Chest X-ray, PA view. Patient: 44 years old, sex F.
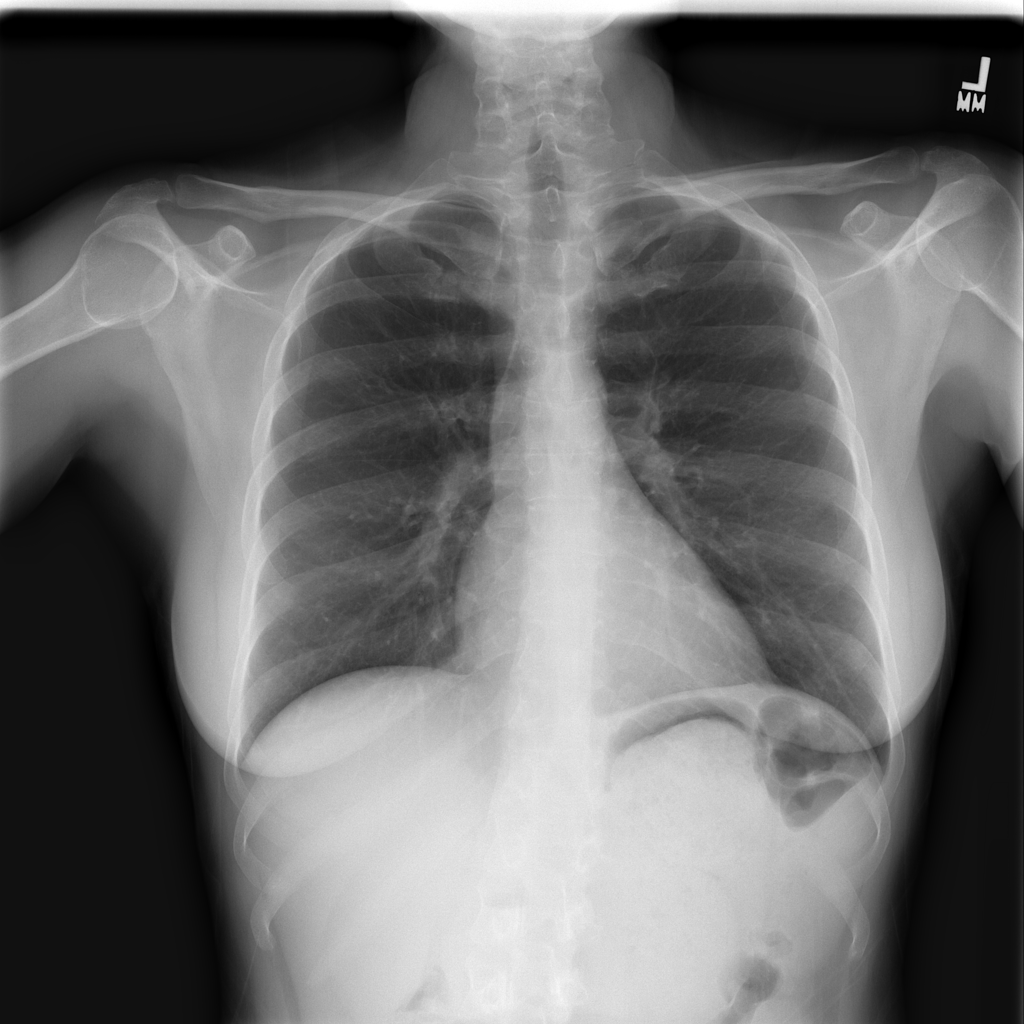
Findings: No Finding